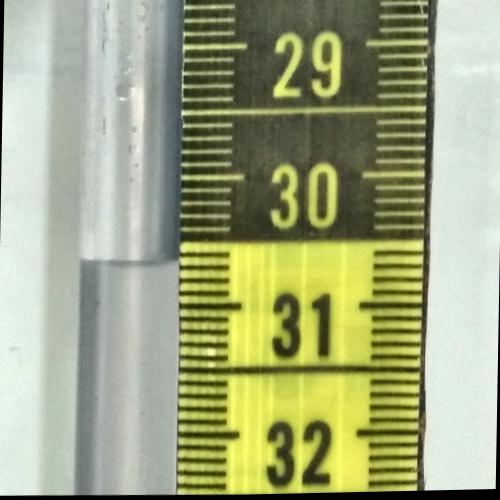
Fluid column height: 30.6 cm